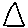
Label: triangle